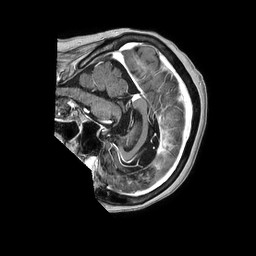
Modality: T1w
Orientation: sagittal
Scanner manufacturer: philips
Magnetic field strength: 1.5 T
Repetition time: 0.007786 s
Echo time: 0.003554 s